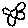
Label: flower